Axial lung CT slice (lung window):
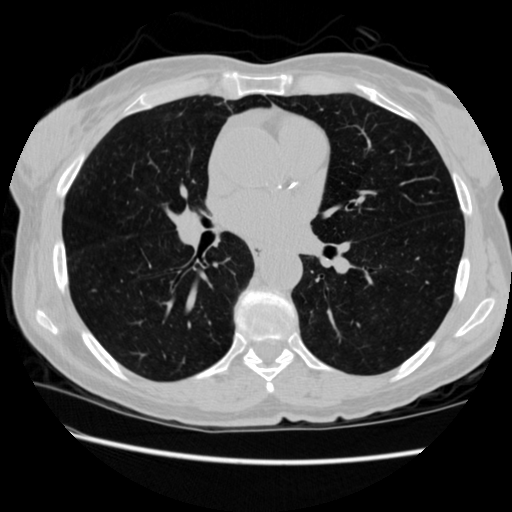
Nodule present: no